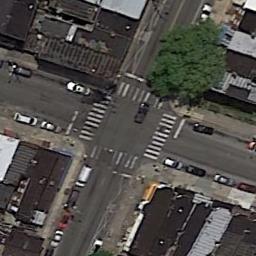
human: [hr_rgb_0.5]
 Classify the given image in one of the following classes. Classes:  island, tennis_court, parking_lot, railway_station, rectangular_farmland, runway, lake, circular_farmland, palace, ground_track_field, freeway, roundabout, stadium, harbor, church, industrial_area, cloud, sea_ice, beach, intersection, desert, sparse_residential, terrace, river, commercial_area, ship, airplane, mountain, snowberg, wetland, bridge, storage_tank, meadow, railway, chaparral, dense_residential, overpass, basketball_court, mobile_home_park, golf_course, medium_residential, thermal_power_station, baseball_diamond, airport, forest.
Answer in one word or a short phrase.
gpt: intersection